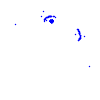
Particle: proton